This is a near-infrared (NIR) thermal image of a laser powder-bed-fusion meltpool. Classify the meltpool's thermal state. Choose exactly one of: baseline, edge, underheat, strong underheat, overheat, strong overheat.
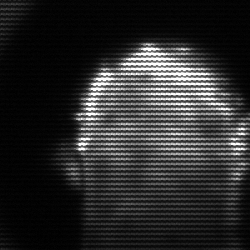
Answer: baseline